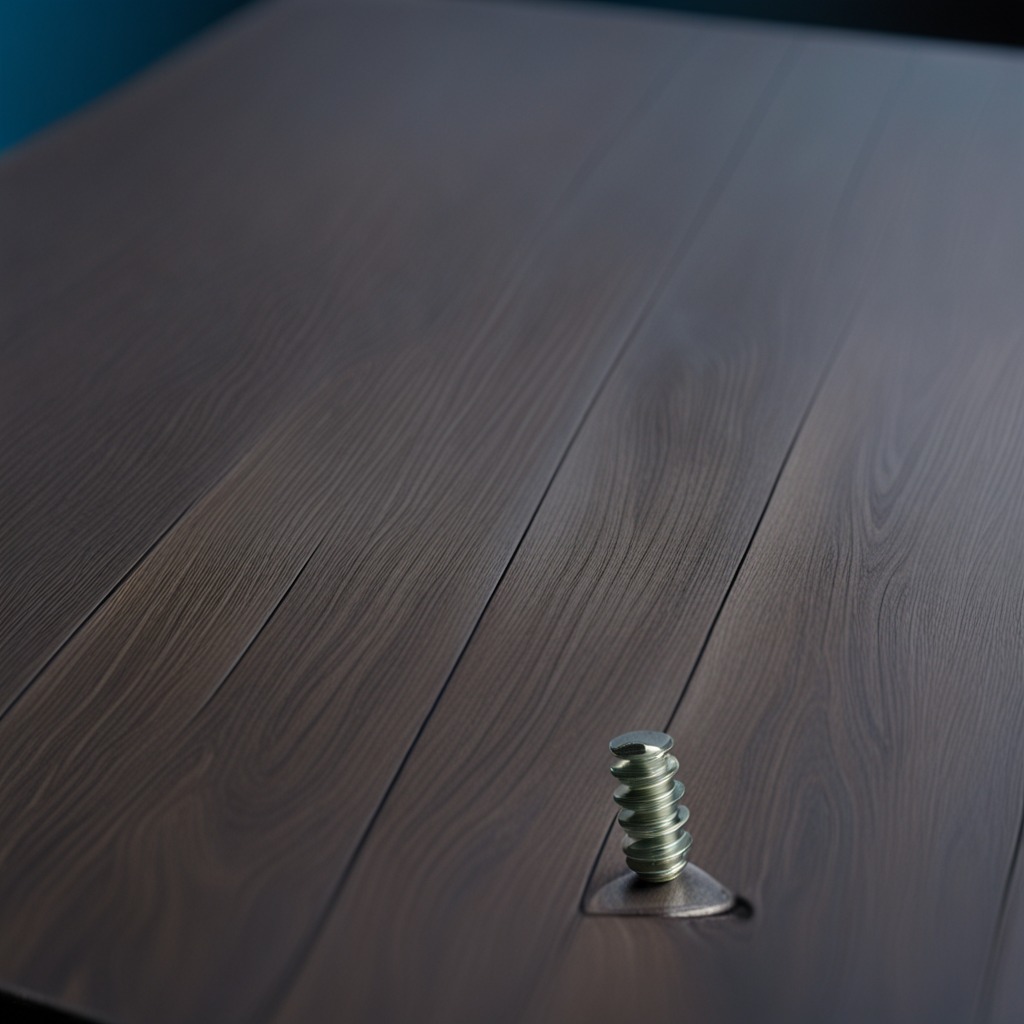
A metal screw is lying on a old table with faint burn marks in a small garage at twilight.